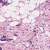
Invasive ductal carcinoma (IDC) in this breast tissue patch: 1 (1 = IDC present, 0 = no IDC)